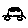
Label: car